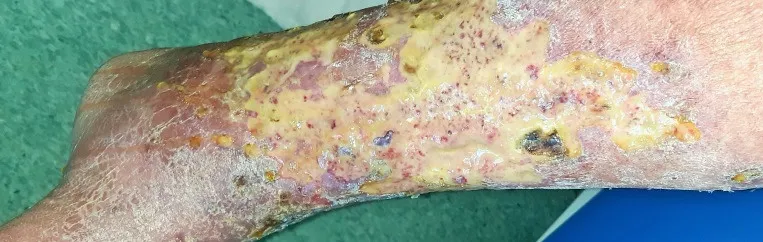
Extensive ulcers partially covered with necrotic tissue in the left lower extremity.
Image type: medical_photograph (skin_photograph)